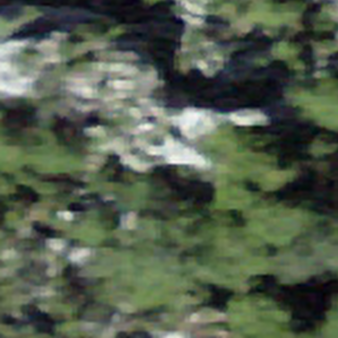
Label: bouldering_area